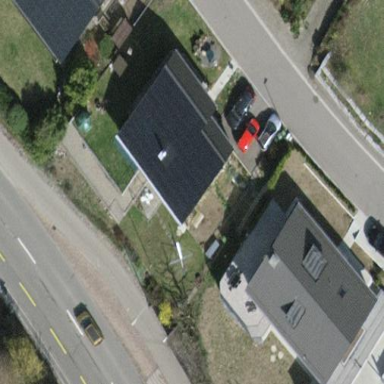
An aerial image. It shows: Detached building.